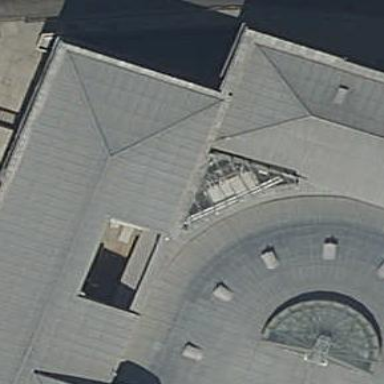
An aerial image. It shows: The roof of the building is flat and made of glass.